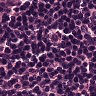
Metastatic tissue present: no